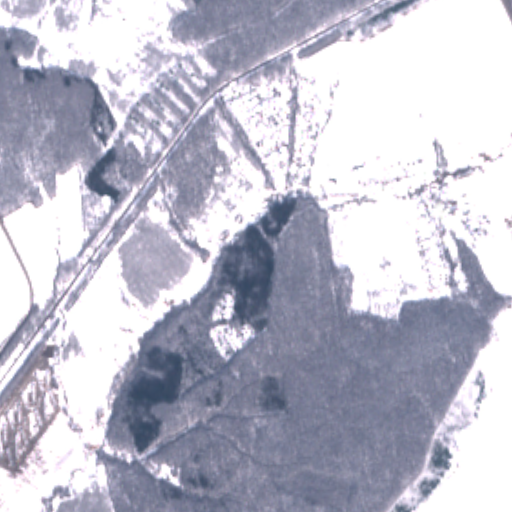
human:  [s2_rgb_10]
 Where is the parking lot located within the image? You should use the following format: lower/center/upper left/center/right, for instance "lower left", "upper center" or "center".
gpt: The parking lot is located in the lower left of the image.
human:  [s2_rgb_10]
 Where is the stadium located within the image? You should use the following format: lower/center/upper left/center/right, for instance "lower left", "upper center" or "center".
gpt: The stadium is located in the lower left of the image.
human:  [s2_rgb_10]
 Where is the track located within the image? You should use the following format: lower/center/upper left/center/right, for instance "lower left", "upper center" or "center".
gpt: The track is located in the lower left of the image.
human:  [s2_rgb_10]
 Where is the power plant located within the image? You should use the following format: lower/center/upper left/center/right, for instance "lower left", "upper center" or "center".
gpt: There is no power plant in the image.